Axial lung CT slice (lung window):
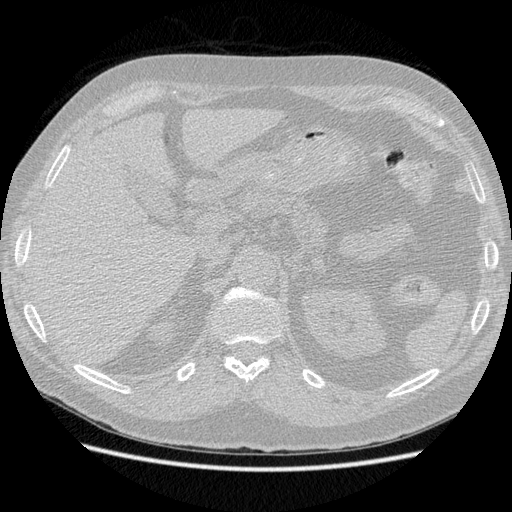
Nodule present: no